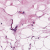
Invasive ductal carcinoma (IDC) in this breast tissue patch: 0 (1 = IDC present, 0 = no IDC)